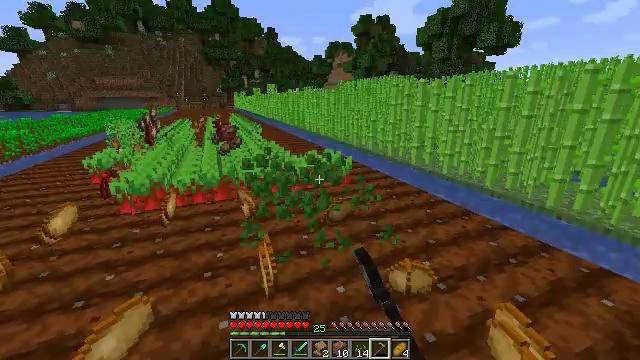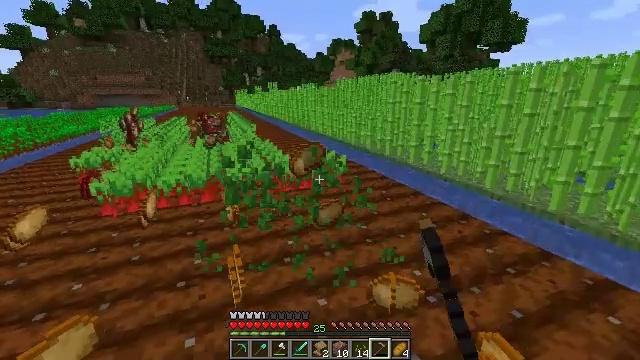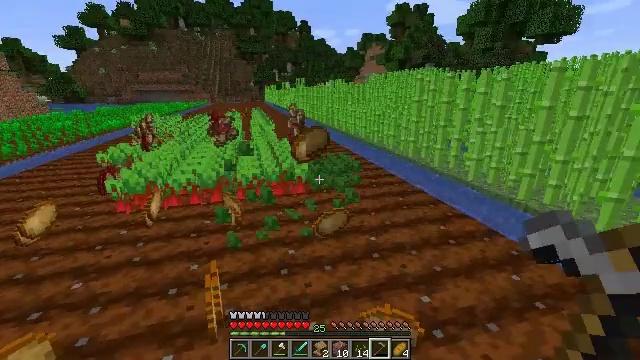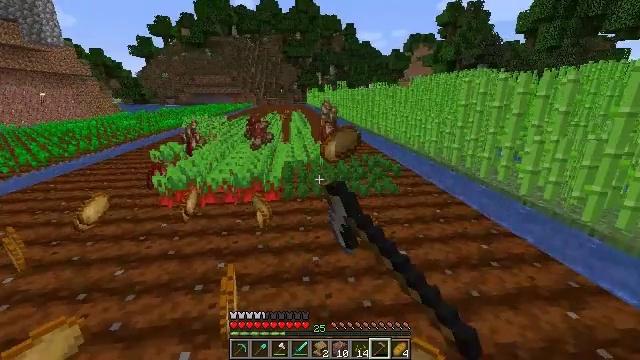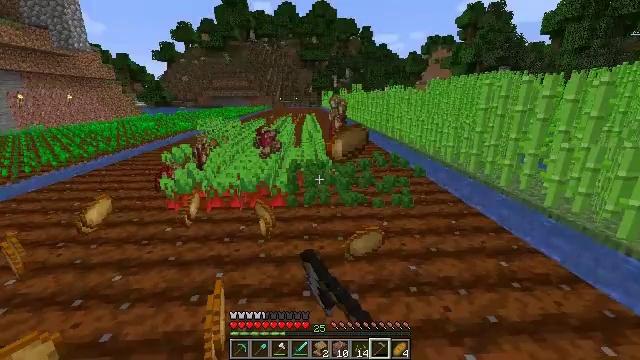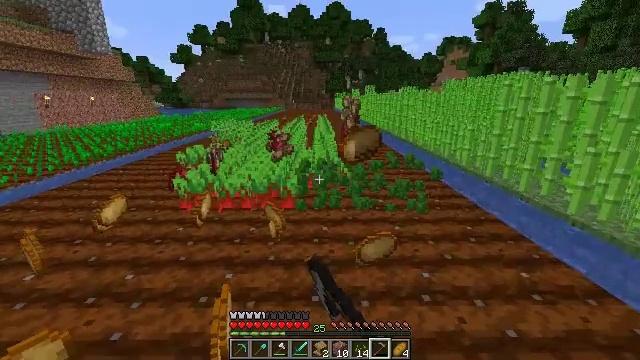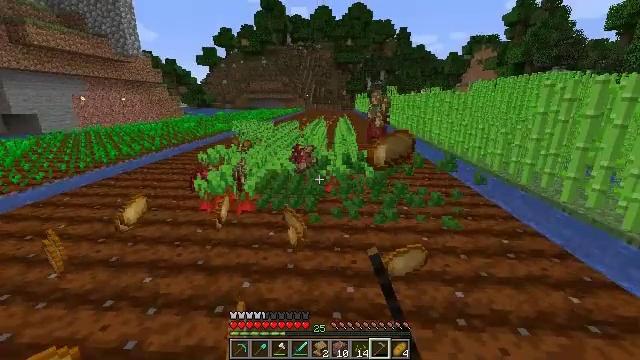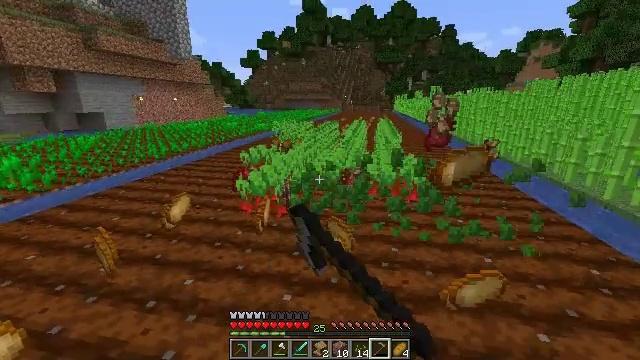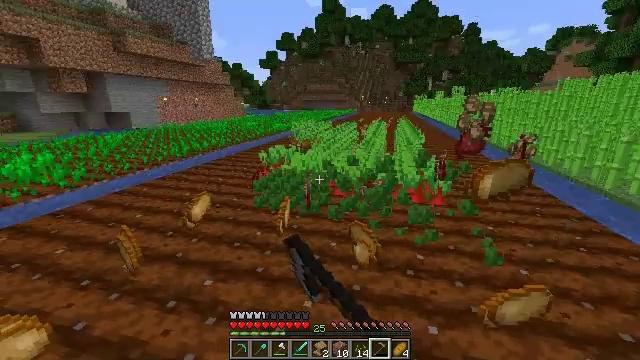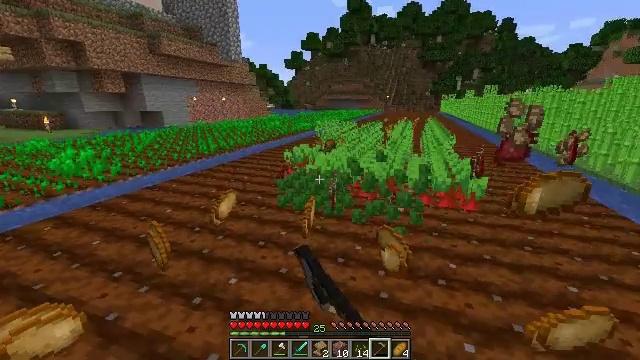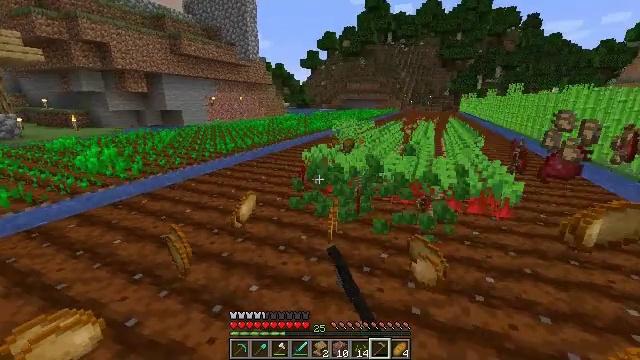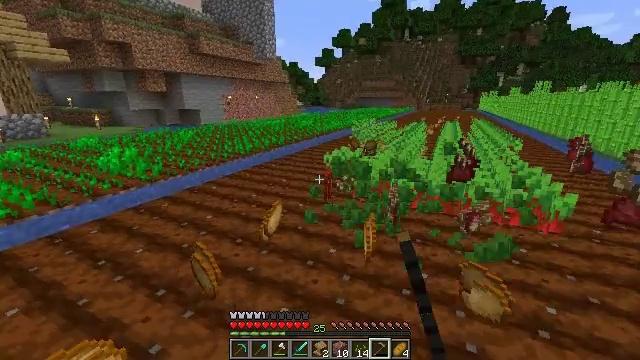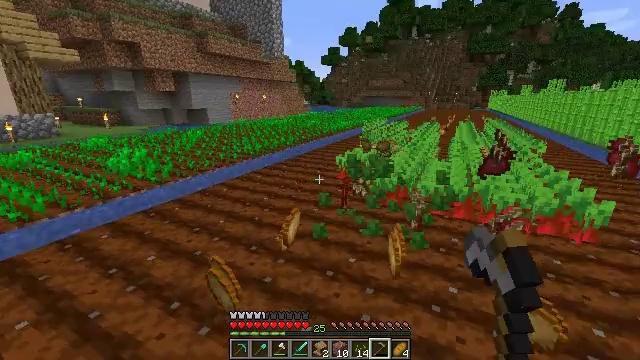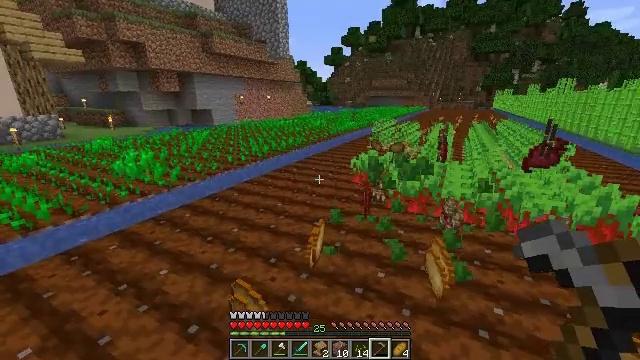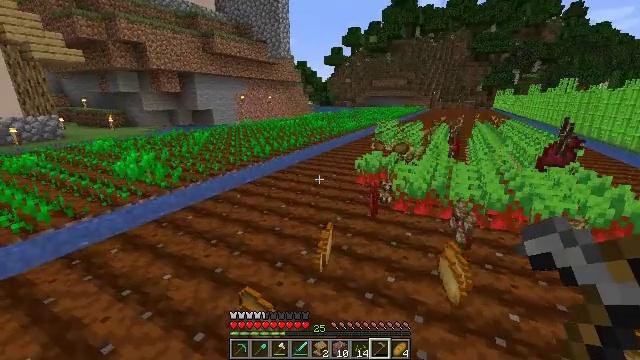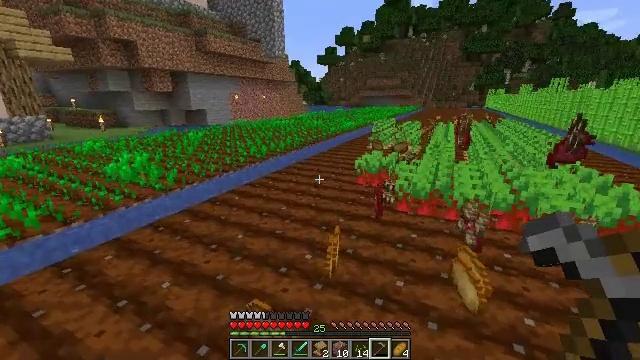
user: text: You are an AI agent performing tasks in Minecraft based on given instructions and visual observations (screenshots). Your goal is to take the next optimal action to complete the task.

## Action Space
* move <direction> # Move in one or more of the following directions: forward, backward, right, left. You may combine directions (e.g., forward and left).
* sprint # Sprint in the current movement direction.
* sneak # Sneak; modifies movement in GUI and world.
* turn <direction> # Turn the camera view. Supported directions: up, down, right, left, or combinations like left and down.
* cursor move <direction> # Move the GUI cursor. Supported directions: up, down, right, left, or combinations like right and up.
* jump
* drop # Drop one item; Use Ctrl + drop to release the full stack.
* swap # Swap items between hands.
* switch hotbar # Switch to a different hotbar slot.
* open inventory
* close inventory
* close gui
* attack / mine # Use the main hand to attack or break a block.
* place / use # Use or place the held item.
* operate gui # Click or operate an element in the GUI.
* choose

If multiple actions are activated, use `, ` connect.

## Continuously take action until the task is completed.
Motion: motion action
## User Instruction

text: Collect beetroots from the field.
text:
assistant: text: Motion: move forward and move right, attack / mine
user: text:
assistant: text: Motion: move forward and move right, turn left, attack / mine
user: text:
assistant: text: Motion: move forward and move right, turn left, attack / mine
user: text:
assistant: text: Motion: move forward and move left, turn left, attack / mine
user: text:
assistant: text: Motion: move forward and move left, turn left, attack / mine
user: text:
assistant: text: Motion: move forward and move left, turn left, attack / mine
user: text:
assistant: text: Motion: move forward and move left, turn left, attack / mine
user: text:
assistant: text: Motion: move forward and move left, turn left, attack / mine
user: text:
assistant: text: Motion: move forward and move left, turn left, attack / mine
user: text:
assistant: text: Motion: move forward and move left, turn left, attack / mine
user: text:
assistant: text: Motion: move forward and move left, turn left, attack / mine
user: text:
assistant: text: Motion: move forward and move left, turn left, attack / mine
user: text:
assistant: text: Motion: move forward and move left, attack / mine
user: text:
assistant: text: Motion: move forward and move left, attack / mine
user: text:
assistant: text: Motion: move forward and move left, turn right, attack / mine
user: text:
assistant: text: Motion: move forward and move right, turn right, attack / mine
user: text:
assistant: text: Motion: move forward and move right, turn right, attack / mine
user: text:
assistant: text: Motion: move forward and move right, turn right, attack / mine
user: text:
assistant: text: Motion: move forward and move right, turn right, attack / mine
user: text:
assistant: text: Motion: move forward and move right, turn right, attack / mine
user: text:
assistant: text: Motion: move forward and move right, turn right, attack / mine
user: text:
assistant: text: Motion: move forward and move right, turn right, attack / mine
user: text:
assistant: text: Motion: move forward and move right, turn right, attack / mine
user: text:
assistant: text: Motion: move forward and move right, turn right, attack / mine
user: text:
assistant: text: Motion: move forward and move right, attack / mine
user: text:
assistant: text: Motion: move forward and move right, attack / mine
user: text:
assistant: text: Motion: move forward and move right, attack / mine
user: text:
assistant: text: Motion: move forward and move right, turn left, attack / mine
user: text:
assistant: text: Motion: move right, attack / mine